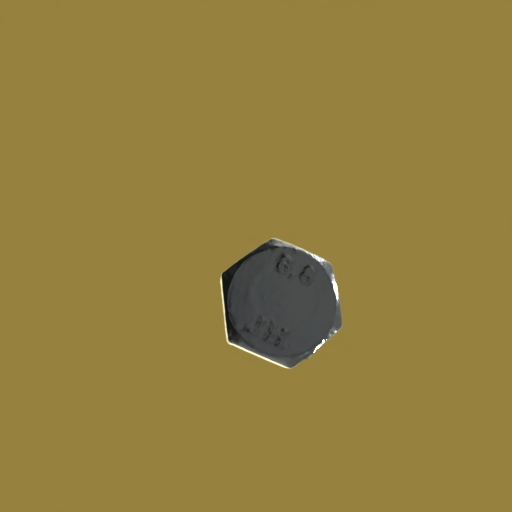
Label: bolt